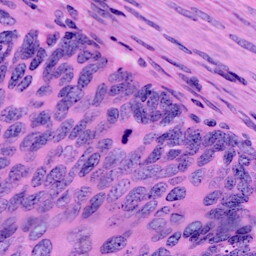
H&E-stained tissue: Cervix